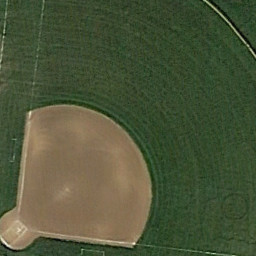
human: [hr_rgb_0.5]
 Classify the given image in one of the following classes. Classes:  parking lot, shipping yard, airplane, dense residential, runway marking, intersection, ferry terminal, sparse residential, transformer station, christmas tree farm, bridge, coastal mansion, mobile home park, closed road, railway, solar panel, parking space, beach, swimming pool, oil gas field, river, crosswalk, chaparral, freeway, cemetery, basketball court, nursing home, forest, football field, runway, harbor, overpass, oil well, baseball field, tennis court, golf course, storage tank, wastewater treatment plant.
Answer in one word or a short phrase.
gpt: baseball field